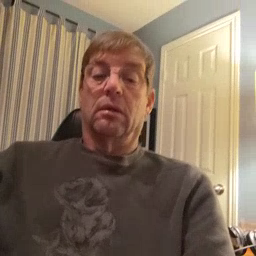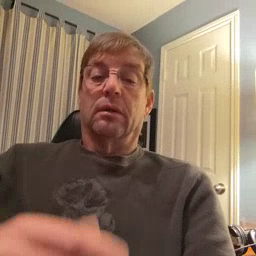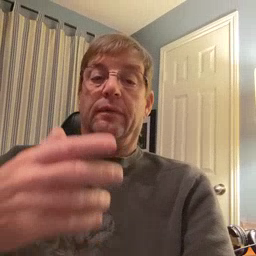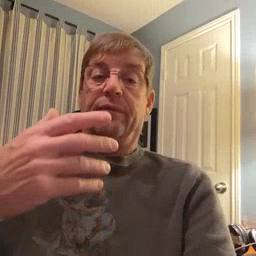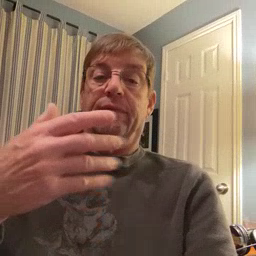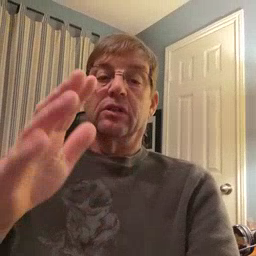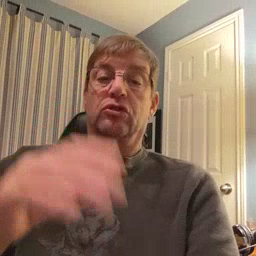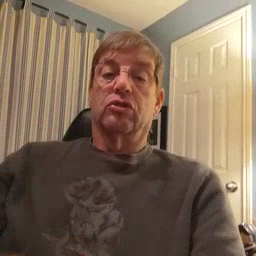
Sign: finish